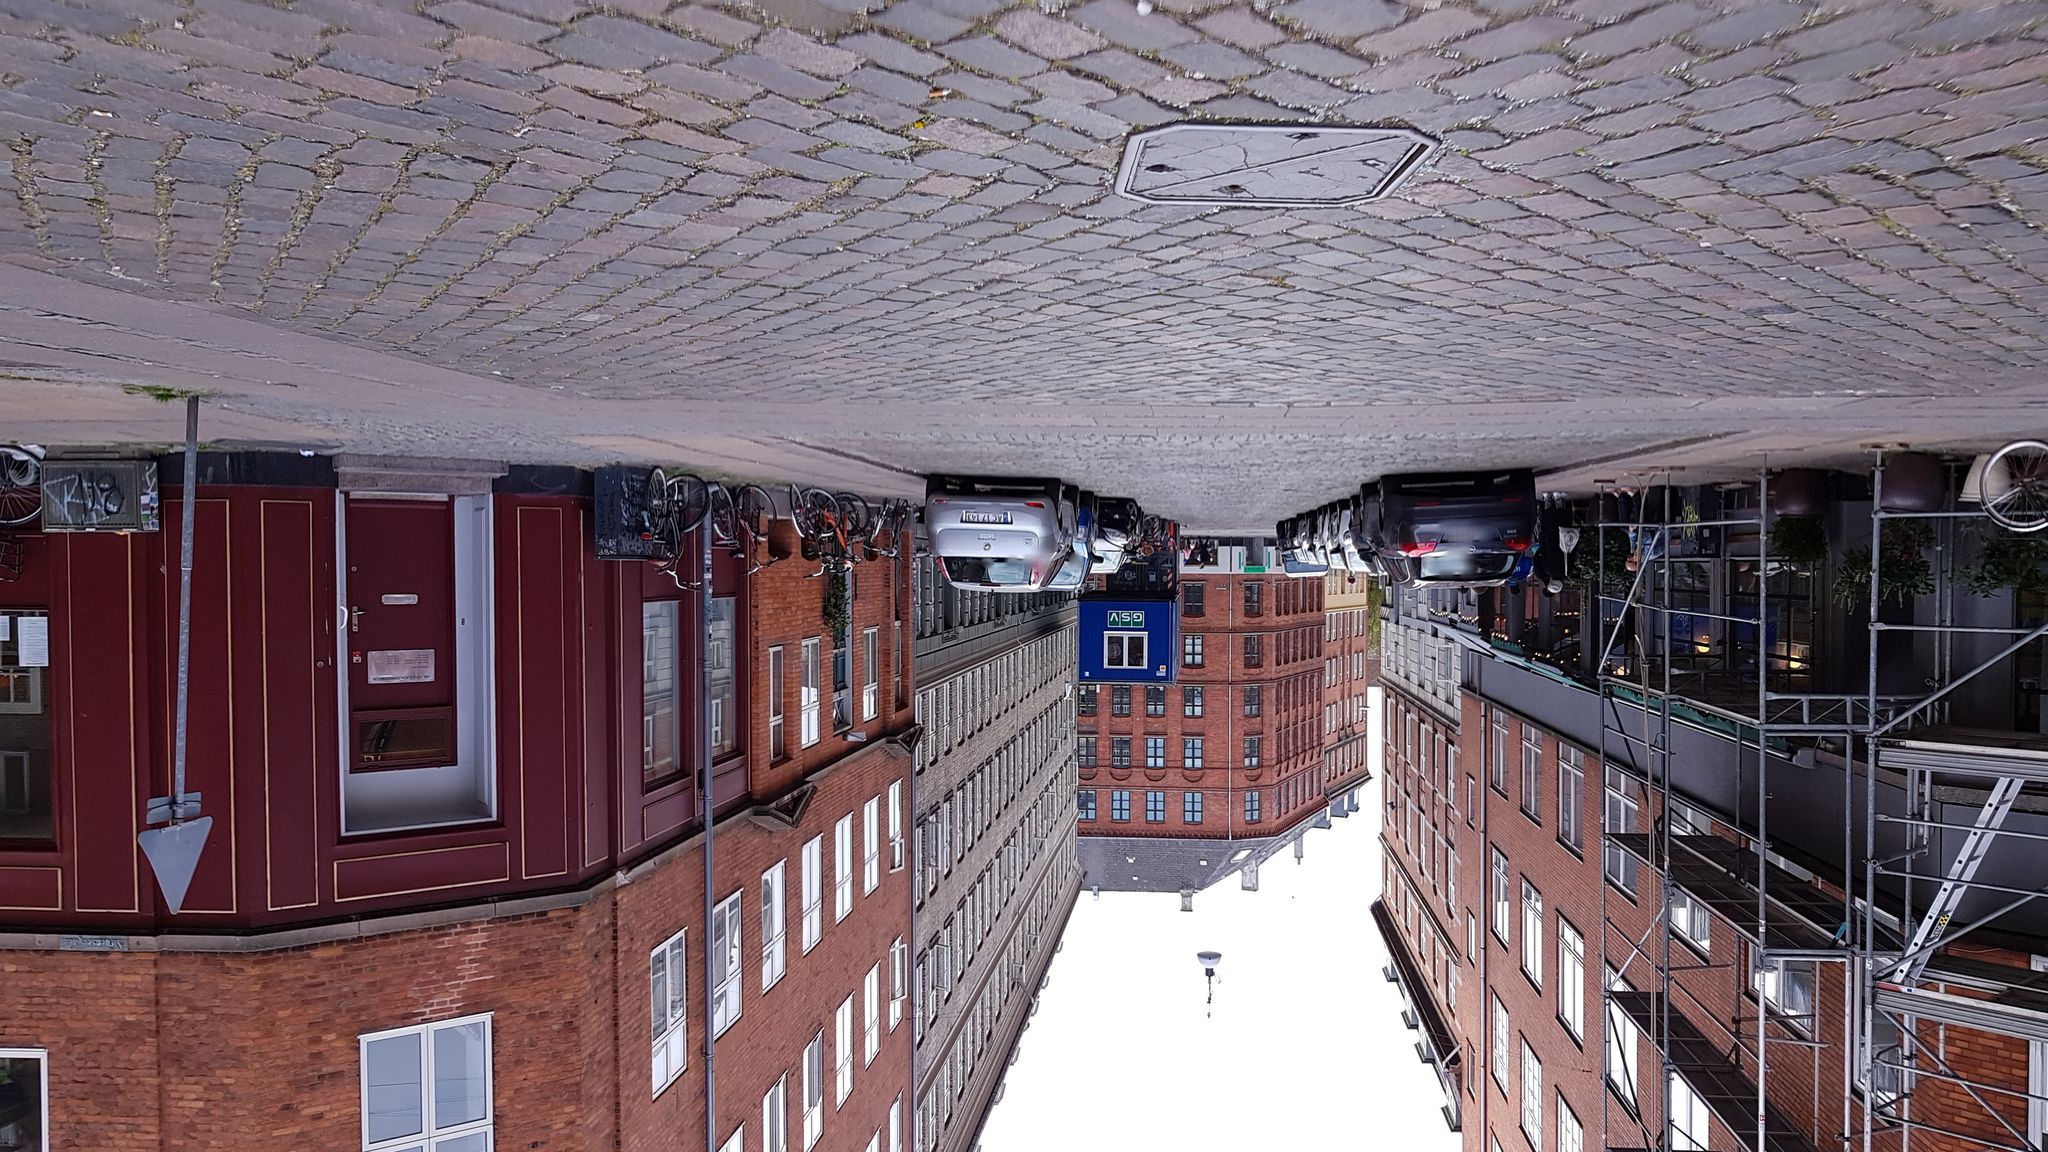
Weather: snowy
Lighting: day
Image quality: good
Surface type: walking surface
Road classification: pedestrian, path, residential
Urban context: urban centre
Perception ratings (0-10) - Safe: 3.79, Lively: 4.03, Beautiful: 0.28, Boring: 5.11, Depressing: 5.7, Wealthy: 3.51